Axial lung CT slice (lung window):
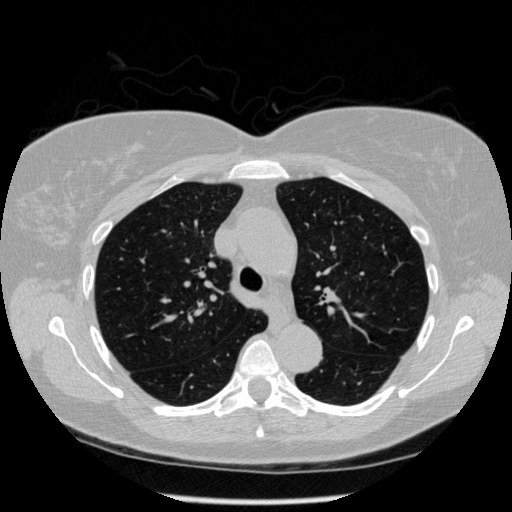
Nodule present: no